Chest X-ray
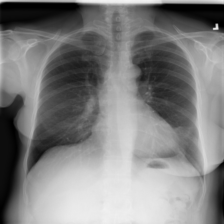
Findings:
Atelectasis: negative
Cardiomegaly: negative
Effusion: negative
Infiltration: negative
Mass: negative
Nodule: negative
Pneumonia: negative
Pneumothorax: negative
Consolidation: negative
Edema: negative
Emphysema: negative
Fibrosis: negative
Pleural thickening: negative
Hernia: negative